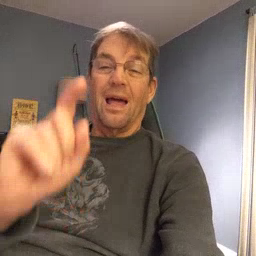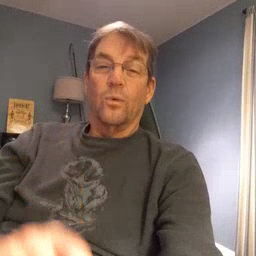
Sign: haveto